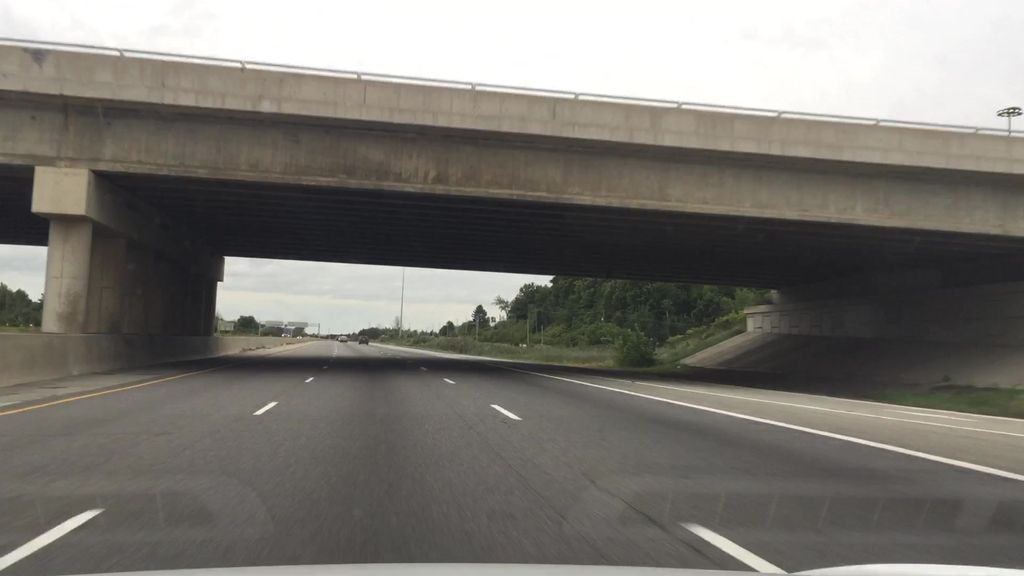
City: kitchener-waterloo